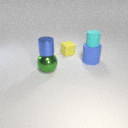
small cyan rubber cylinder behind small blue metal cylinder